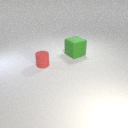
small red rubber cylinder in front of large green rubber cube